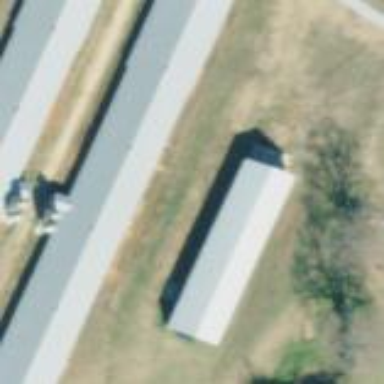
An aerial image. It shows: Poultry house.